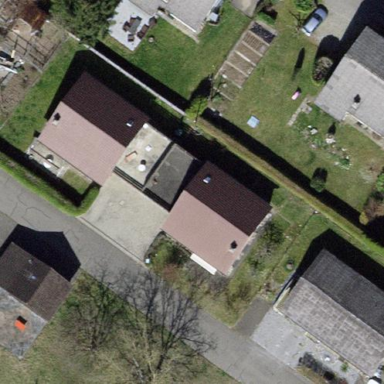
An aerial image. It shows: Gabled roofed house.